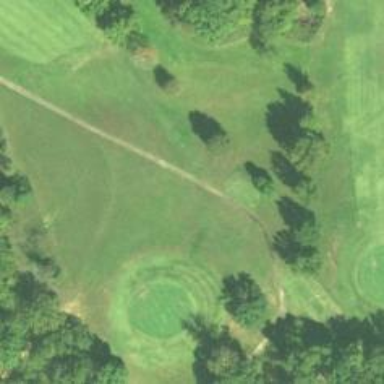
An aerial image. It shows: Area with grass used as rough in golf course.